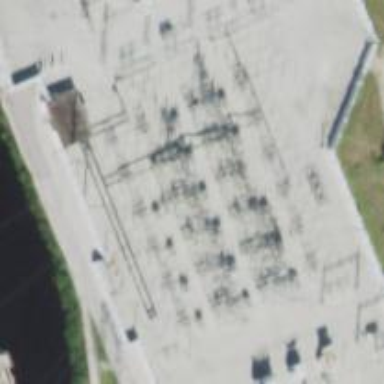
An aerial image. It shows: Switch for power supply.